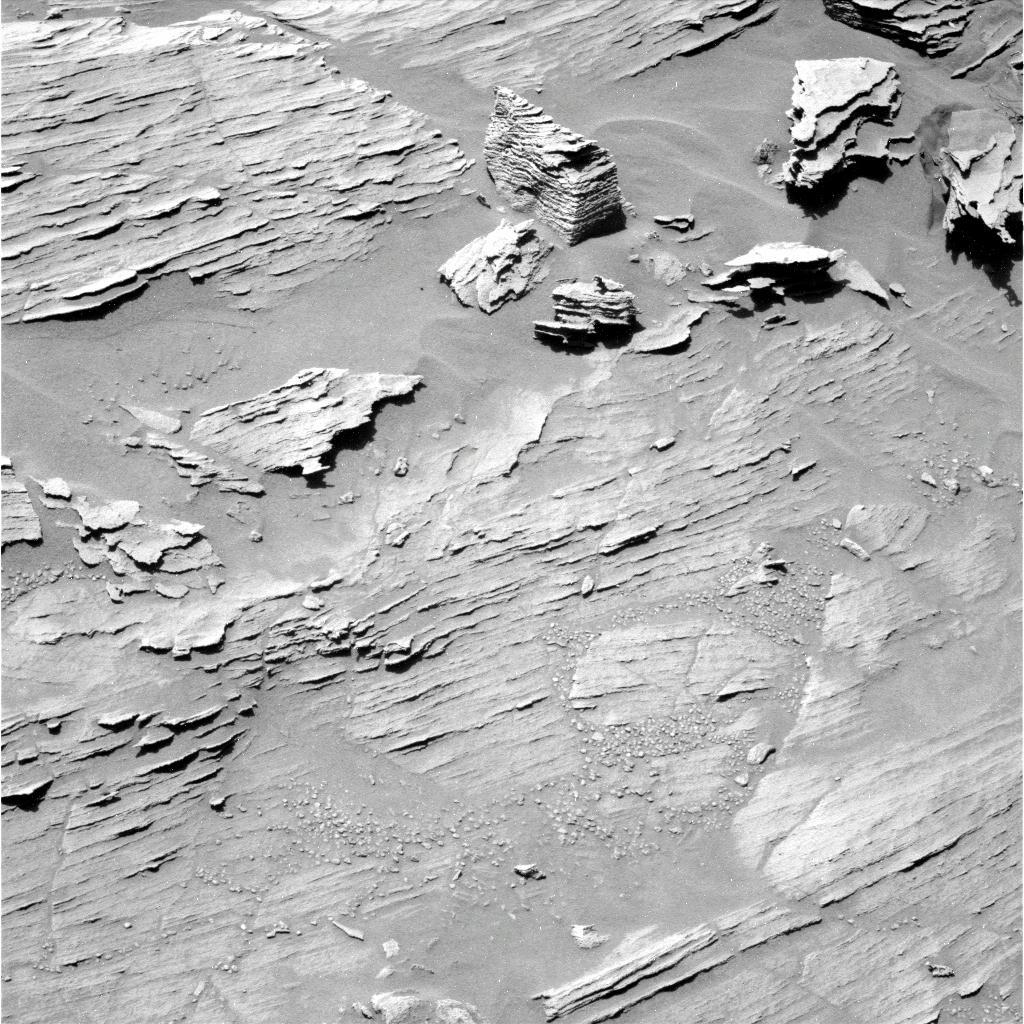
Terrain classes present: Bedrock, Gravel / Sand / Soil, Rock, Shadow